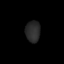
Tissue: lung
Cell type: Others
Senescence score: 0.1701
Nuclear area (px): 309
Mean DAPI intensity: 41.495